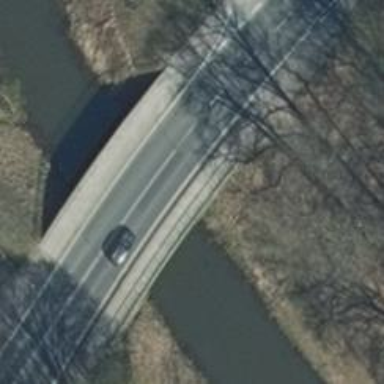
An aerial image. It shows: Primary highway bridge with asphalt surface.